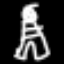
Label: The Eiffel Tower